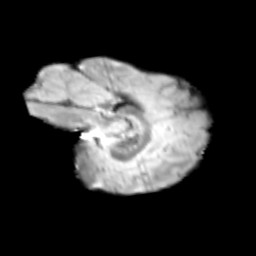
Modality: T2w
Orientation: sagittal
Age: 11
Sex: male
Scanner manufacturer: siemens
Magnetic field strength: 3 T
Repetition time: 3.8 s
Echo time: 0.07 s